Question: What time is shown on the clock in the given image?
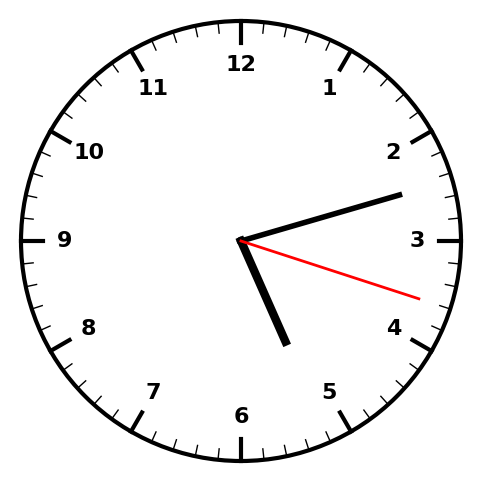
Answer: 05:12:18